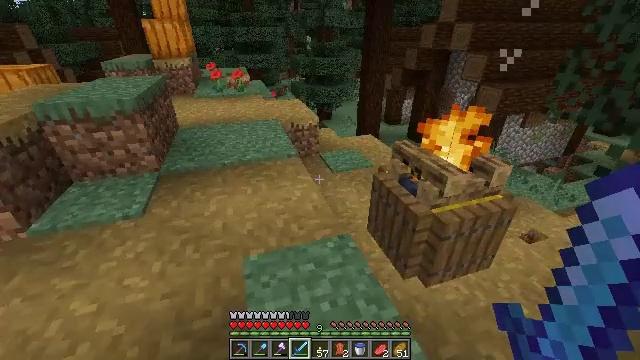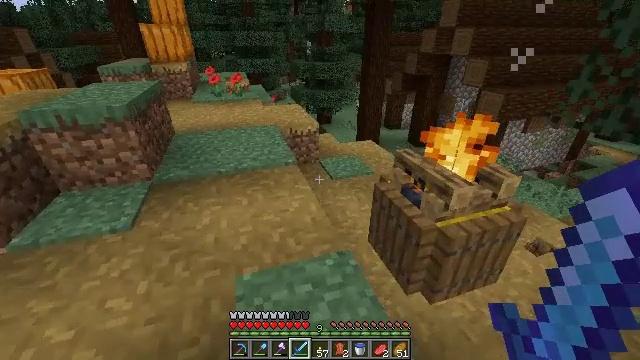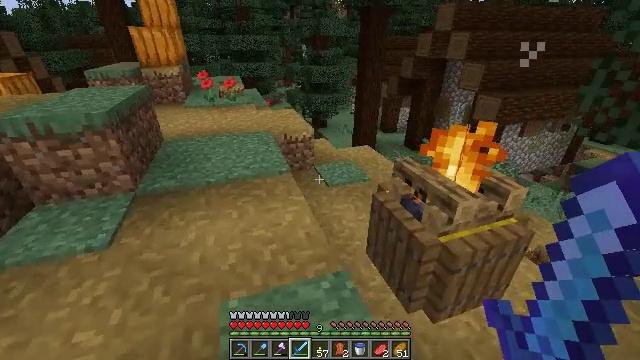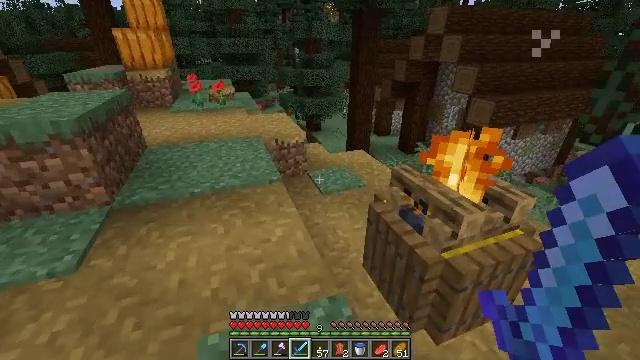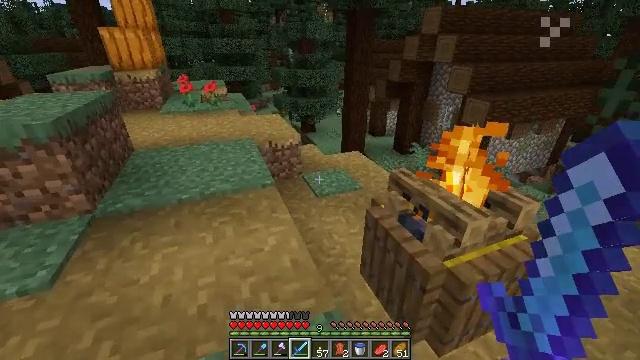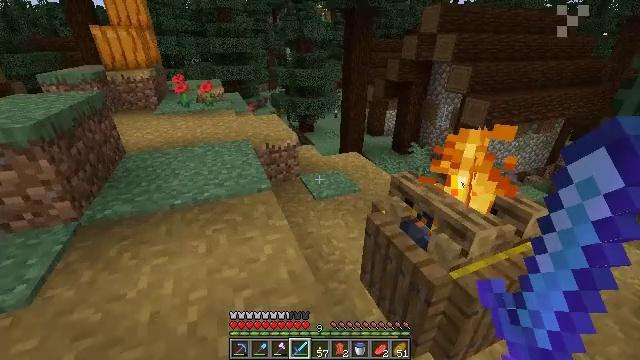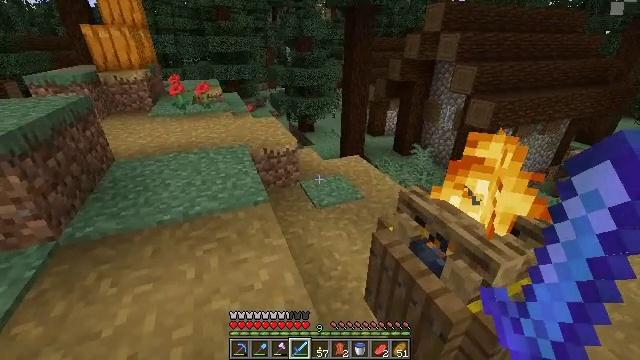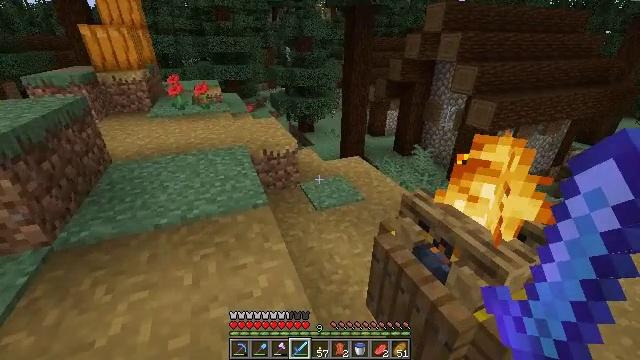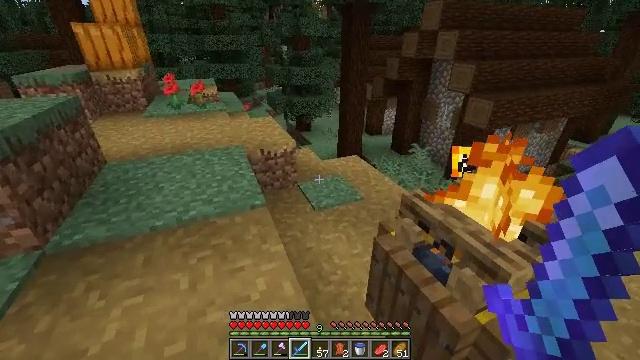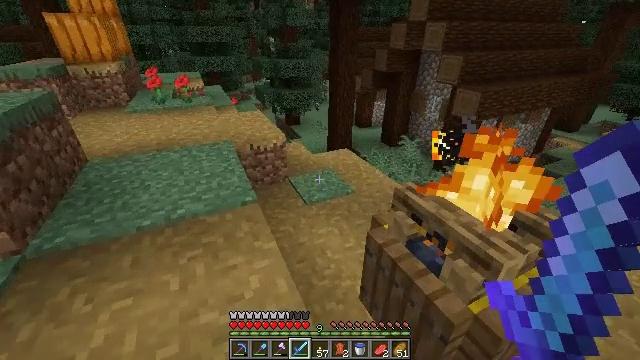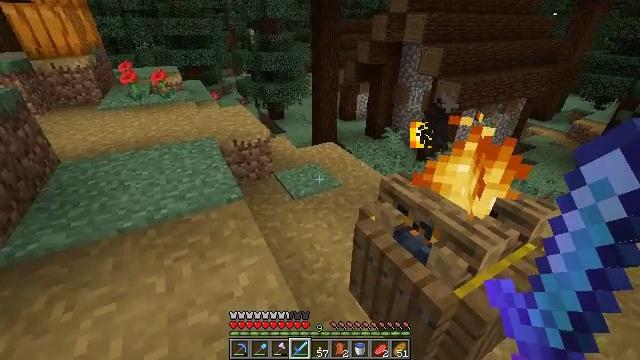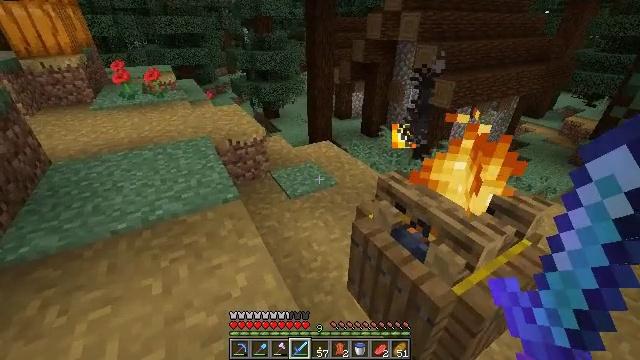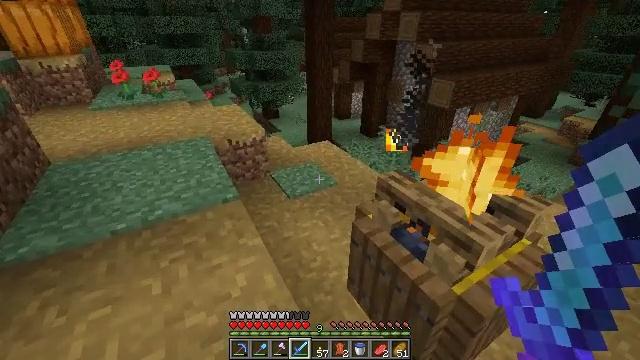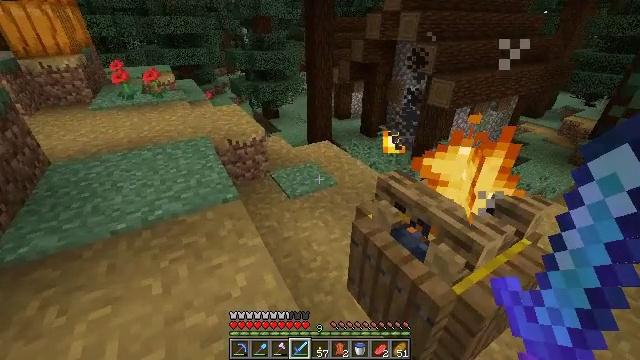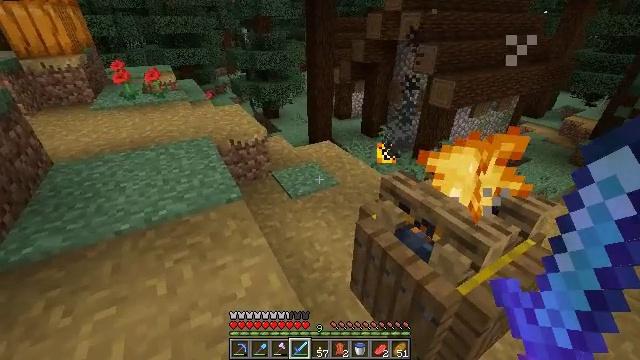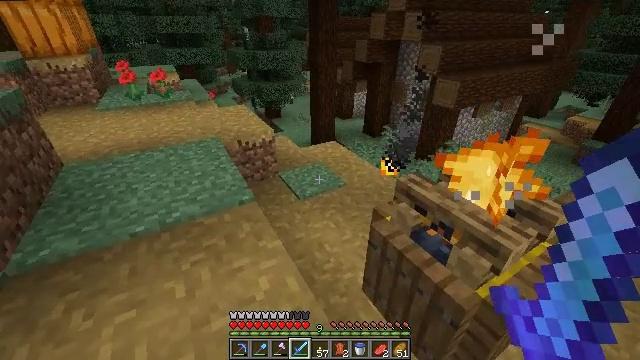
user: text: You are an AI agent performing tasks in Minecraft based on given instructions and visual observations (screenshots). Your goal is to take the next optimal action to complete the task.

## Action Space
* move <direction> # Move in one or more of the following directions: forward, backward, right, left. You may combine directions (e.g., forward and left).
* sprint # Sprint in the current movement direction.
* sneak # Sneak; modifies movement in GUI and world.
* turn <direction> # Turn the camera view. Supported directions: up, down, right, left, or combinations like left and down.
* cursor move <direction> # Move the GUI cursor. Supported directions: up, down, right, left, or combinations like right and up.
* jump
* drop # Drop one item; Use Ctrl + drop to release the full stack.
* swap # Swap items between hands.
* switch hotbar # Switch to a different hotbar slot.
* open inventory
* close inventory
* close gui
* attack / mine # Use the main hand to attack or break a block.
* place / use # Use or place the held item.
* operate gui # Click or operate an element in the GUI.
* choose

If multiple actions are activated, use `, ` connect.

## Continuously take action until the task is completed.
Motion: motion action
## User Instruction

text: Gather sweet berries from the bush.
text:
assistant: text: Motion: move forward
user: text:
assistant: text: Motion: move forward
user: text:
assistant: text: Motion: move forward, turn right
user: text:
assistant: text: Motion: move forward, turn right
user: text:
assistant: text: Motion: move forward
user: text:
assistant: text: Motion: no_op
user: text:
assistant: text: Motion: no_op
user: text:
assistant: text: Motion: no_op
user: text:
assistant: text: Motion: turn right and down
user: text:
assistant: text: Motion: turn right and down
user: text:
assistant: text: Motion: turn right
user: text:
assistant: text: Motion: no_op
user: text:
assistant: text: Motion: no_op
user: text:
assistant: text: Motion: move left
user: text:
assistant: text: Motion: move left
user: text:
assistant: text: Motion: move forward and move left
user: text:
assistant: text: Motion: move forward and move left
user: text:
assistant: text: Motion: move forward and move left
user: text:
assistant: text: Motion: move forward and move left
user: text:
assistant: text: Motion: move forward and move left
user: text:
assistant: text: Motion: move forward and move left
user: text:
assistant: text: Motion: move forward and move left
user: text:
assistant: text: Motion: move forward, turn left and up
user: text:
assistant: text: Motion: move forward, turn left
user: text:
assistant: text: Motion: move forward, turn left
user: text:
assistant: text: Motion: move forward
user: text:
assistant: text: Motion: move forward, turn left
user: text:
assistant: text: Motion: move forward, turn left
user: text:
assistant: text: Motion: move forward
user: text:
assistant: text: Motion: move forward